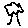
Label: tree